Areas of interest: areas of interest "Sport and cultural"
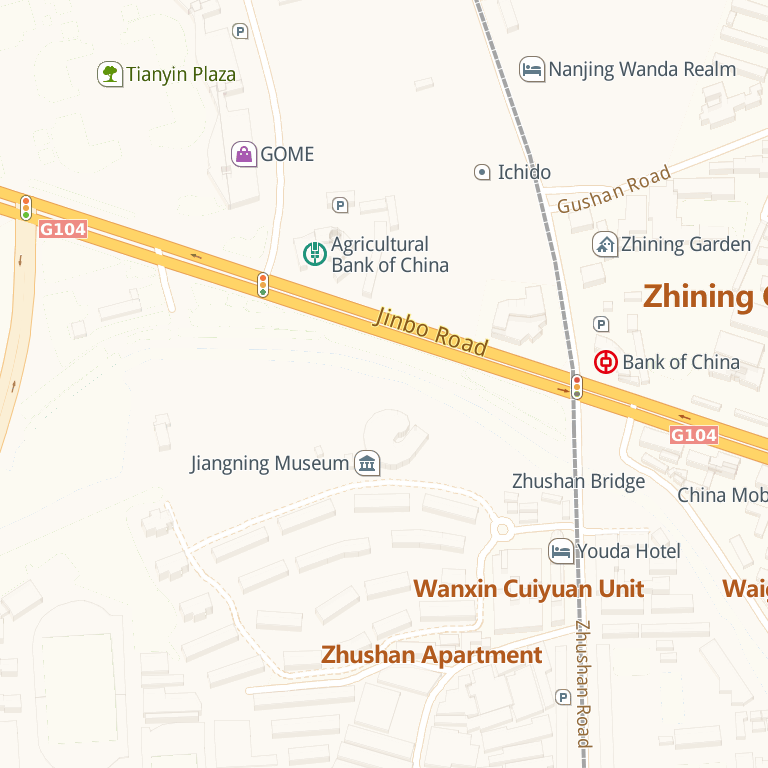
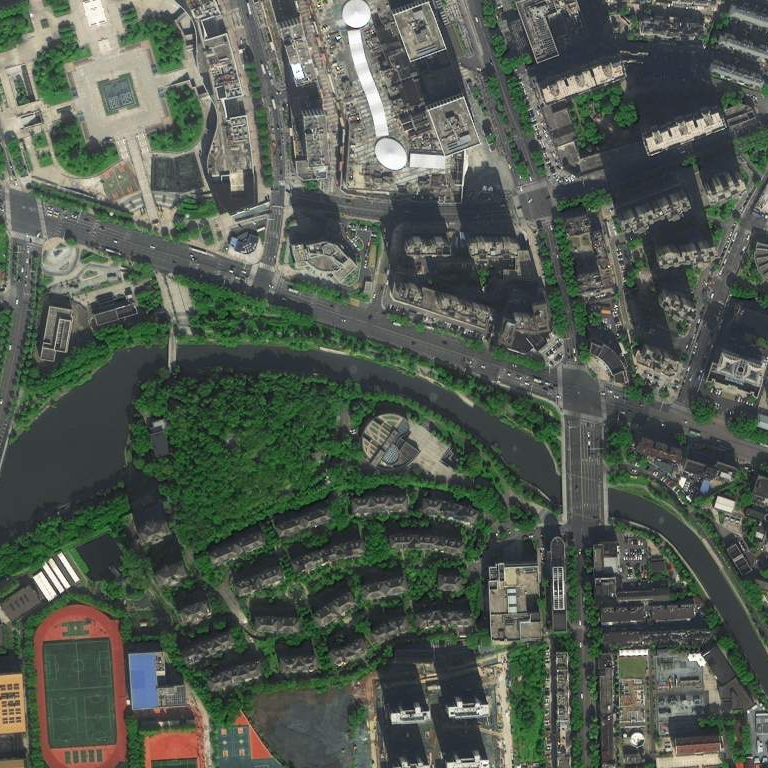